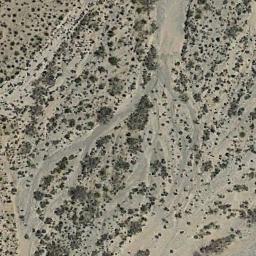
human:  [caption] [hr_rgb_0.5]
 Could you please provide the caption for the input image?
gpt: There are many bushes make up the chaparral in the bare land .

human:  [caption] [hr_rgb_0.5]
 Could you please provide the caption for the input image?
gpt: A lot of chaparrals of different sizes grow in the desert and the dry river channel beside .

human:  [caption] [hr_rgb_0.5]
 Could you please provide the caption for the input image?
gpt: There is a winding path in the jungle .

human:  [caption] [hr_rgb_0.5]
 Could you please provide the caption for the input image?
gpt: Chaparral is evenly and densely distributed on the sand and there are several winding paths in the sand .

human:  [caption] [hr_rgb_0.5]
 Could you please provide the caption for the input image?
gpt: The chaparral is not evenly distributed .